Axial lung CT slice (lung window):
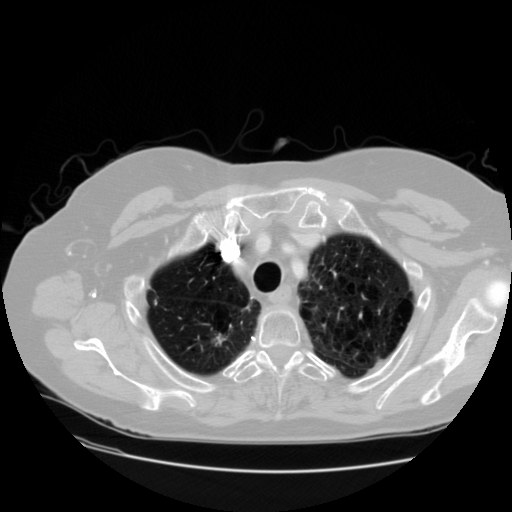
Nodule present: yes
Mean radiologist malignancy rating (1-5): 3.333